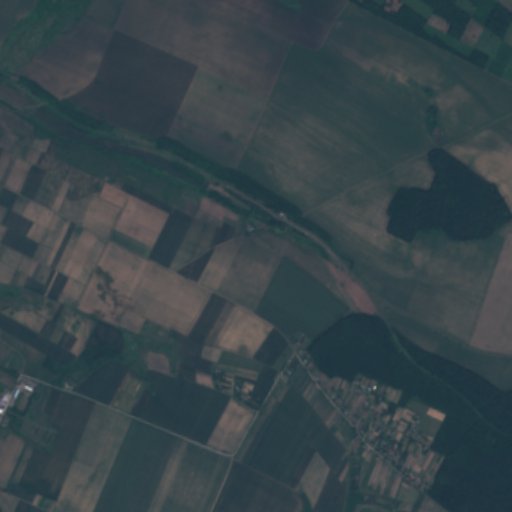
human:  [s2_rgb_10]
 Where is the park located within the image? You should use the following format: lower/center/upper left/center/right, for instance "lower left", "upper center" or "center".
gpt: The park is located in the lower center of the image.
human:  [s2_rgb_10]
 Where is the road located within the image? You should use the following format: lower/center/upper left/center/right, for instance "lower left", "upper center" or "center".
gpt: There is no road in the image.